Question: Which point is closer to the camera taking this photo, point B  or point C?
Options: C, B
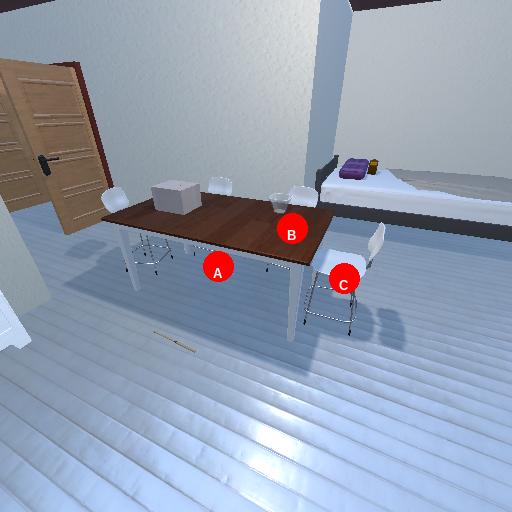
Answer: C